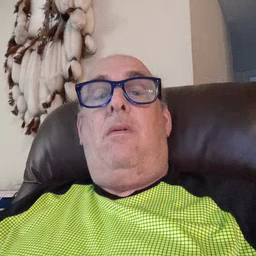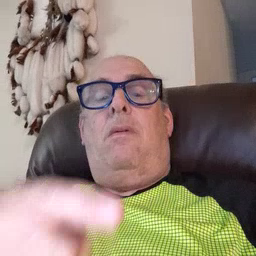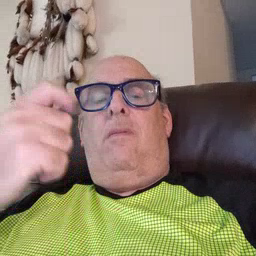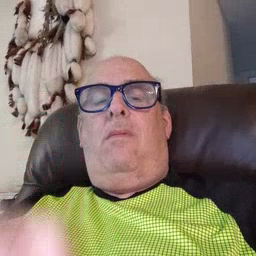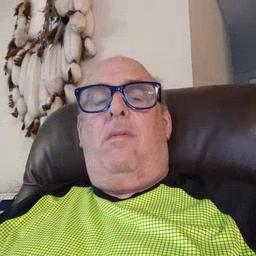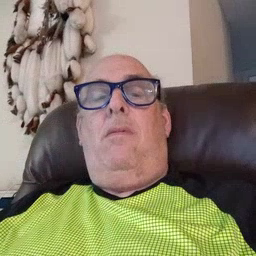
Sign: fast